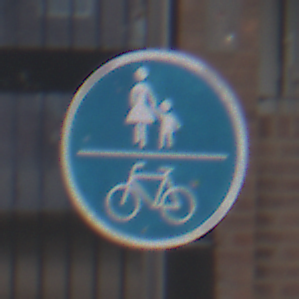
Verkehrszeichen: GemeinsamerGehUndRadweg
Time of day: MorningAfternoon
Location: Outdoor (Urban)
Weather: Overcast
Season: NotSpecified
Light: Natural